Question: I am beginner in .net. I need to show 'day', 'month' and 'year' in three different comboboxes. To make them fill i was trying hardcoded values from 1950 to present year. which i later realized that i need to check for also ferbruary(28 days), leap year and other issues. Is there any other way to do this without hardcoding the values.
while searching for answer on internet i came across datepicker and monthcalendar which i dont want to use(because my project should be unique from my other friends who are using datepicker and monthcalendar). or else if you have any other suggestions instead of comboboxes please share.

I am sure someone has asked this question before. I dont mind if you direct the link.
EDITED after answer:
'''
cmbDay ---> combobox
cmbMonth ---> combobox
cmbYear ---> combobox
'''
'''
this.cmbYear.Leave+=new EventHandler(cmbYear_Leave);
this.cmbDay.Leave += new EventHandler(cmbYear_Leave);
this.cmbMonth.Leave += new EventHandler(cmbYear_Leave);
//
for (int i = 1950; i < 2012; i++)
{
cmbYear.Items.Add(i.ToString());
}
for (int i = 1; i < 32; i++)
{
cmbDay.Items.Add(i.ToString());
}
//
cmbDay.SelectedIndex = 0;
cmbMonth.SelectedIndex = 0;
cmbYear.SelectedIndex = 0;
'''
'''
private void cmbYear_Leave(object sender, EventArgs e)
{
int day = DateTime.DaysInMonth(Convert.ToInt32(cmbYear.Text), cmbMonth.SelectedIndex+1);
if (day <= cmbDay.SelectedIndex)
{
//alert message or your managing code.
}
}
'''
PS: 'cmbMonth' is in string format ("Jan","Feb","Mar",...)
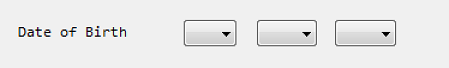
Answer: Populate all three with all possible values like for date 1 to 31, for month Jan to Dec and year 1950 to present year.
Check for valid date when lost focus on all three using
'''
DateTime.DaysInMonth(int year, int month);
'''
for year you can directly cast selected item to int and for month you can find selectedindex +1 (coz index is 0 based).
Now on lost focus(one single lost focus event on all three's lost focus) check if the date is less or equal to days returned by method. If not then alert message or something.